Question: I have written a simple Tornado app. It has a homepage, if the user is logged in, it says user is logged or else it has a link to login. Here is the full script and I have set up website url as localhost:8000 in my FB app settings :
'''
#!/usr/bin/env python
import os.path
import os
import tornado.auth
import tornado.escape
import tornado.httpserver
import tornado.ioloop
import tornado.options
import tornado.web
from tornado.options import define, options
from settings import *
define("port", default=8000, help="run on the given port", type=int)
class Application(tornado.web.Application):
def __init__(self):
handlers = [
(r'/', MainHandler),
(r'/auth/login', LoginHandler),
(r'/auth/logout', LogoutHandler)
]
settings = application_handler_setttings
tornado.web.Application.__init__(self, handlers, **settings)
class MainHandler(tornado.web.RequestHandler):
def get(self):
userID = self.get_secure_cookie('user_id')
if userID:
self.render("index.html")
else:
self.render("login.html")
class LoginHandler(tornado.web.RequestHandler, tornado.auth.FacebookGraphMixin):
@tornado.web.asynchronous
def get(self):
userID = self.get_secure_cookie('user_id')
if self.get_argument('code', None):
self.get_authenticated_user(
redirect_uri='http://localhost:8000/auth/login',
client_id=self.settings['facebook_api_key'],
client_secret=self.settings['facebook_secret'],
code=self.get_argument('code'),
callback=self.async_callback(self._on_facebook_login))
return
elif self.get_secure_cookie('access_token'):
self.redirect('/')
self.authorize_redirect(
redirect_uri='http://localhost:8000/auth/login ',
client_id=self.settings['facebook_api_key'],
extra_params={'scope': 'user_photos, publish_stream'}
)
def _on_facebook_login(self, user):
if not user:
self.clear_all_cookies()
raise tornado.web.HTTPError(500, 'Facebook authentication failed')
self.set_secure_cookie('user_id', str(user['id']))
self.set_secure_cookie('user_name', str(user['name']))
self.set_secure_cookie('access_token', str(user['access_token']))
self.redirect('/')
class LogoutHandler(tornado.web.RequestHandler):
def get(self):
self.clear_all_cookies()
self.render('logout.html')
def main():
tornado.options.parse_command_line()
http_server = tornado.httpserver.HTTPServer(Application())
http_server.listen(options.port)
tornado.ioloop.IOLoop.instance().start()
if __name__ == "__main__":
main()
'''
my settings.py file:
'''
import os
application_handler_setttings = dict(
template_path=os.path.join(os.path.dirname(__file__), "templates"),
static_path=os.path.join(os.path.dirname(__file__), "static"),
facebook_api_key= '1...3',
facebook_secret= '7...d',
cookie_secret= 'N...g',
debug=True,
)
'''
Here is the issue. When I authenticate my app and when it redirects back, the url in browser changes and some strange string is present, it is 'http://localhost:8000/#_=_'. I am not able to understand, why such string is being appended.

Secondly, if I enter any url starting with #, it is not throwing 404 error, because I have not defined any handler. Why is that? For example, even if I enter 'http://localhost:8000/#fghdgdh' it shows the index page. Well, I find that strange.
Lastly, is it possible to keep all my handler class definitions in in separate files? And also the list of tuple of url and handler functions, is it possible to keep this also in some separate file other than these class definitions and the in the main script?
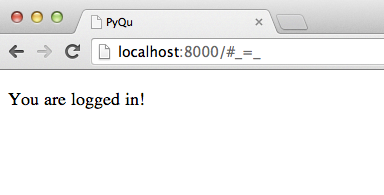
Answer: The first part is a duplicate question as you can see in the comments.
Second part: things followed by '#' in an url is called <URL>.
> In URIs for MIME text/html pages such as 'http://www.example.org/foo.html#bar' the fragment refers to the element with 'id="bar"'.
404 is returned if the HTML document is not found, not for fragments.
Last part: Yes you can. Just move them to some other file, say 'handler.py' and import them where you need, like
'''
from handlers import LoginHandler
'''
And it should work.